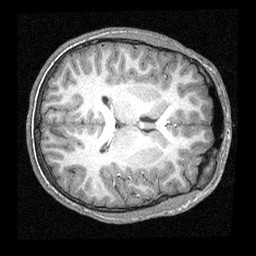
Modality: T1w
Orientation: axial
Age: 15
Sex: male